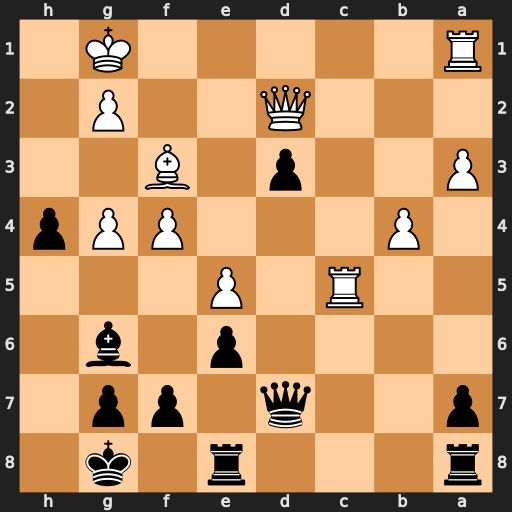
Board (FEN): r3r1k1/p2q1pp1/4p1b1/2R1P3/1P3PPp/P2p1B2/3Q2P1/R5K1
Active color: b
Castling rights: -
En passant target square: -
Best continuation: Qd4+ Kh2 Qxa1 Bxa8 Rxa8